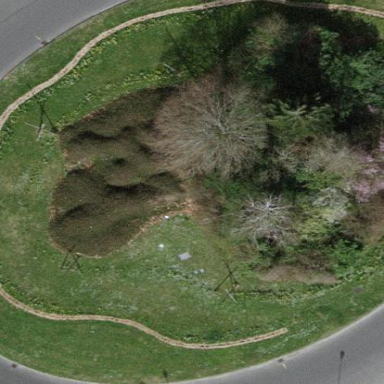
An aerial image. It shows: Park.